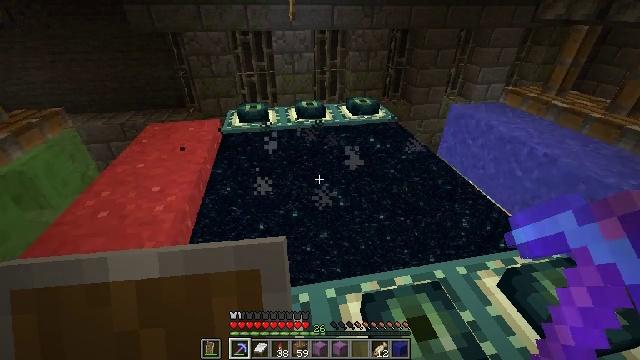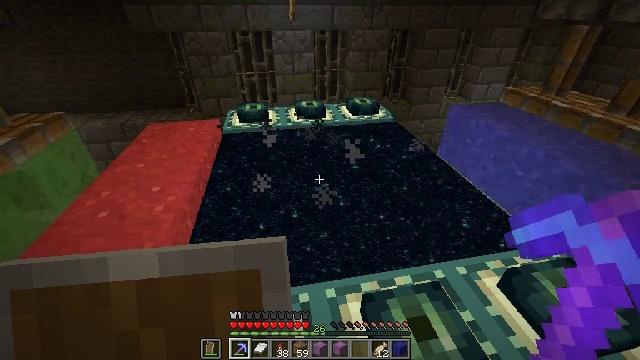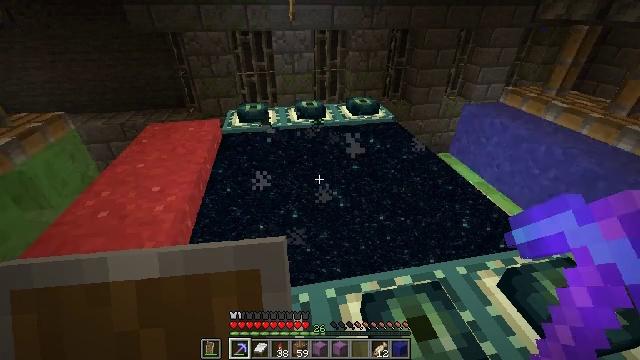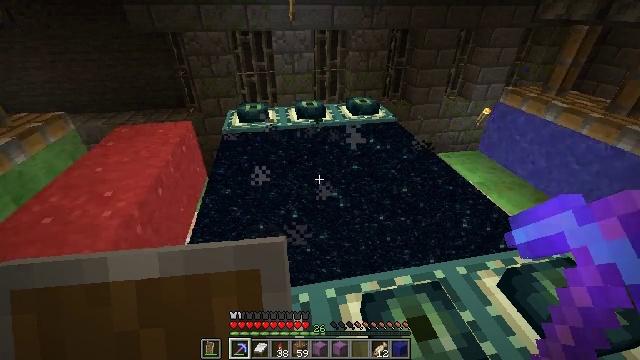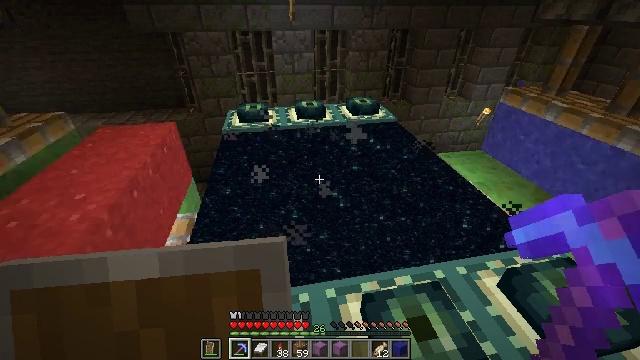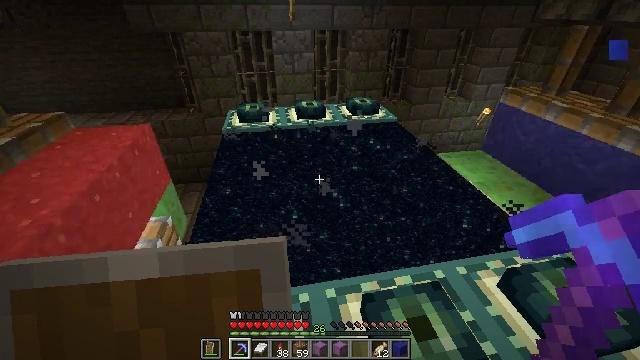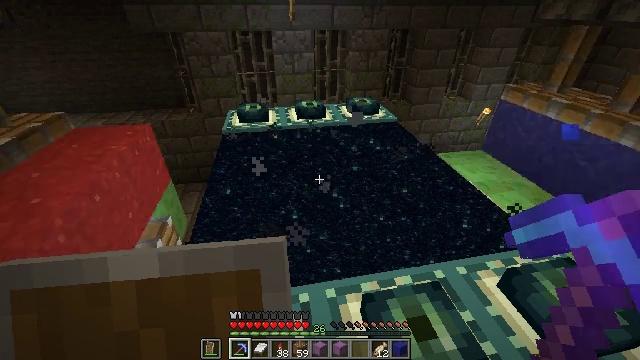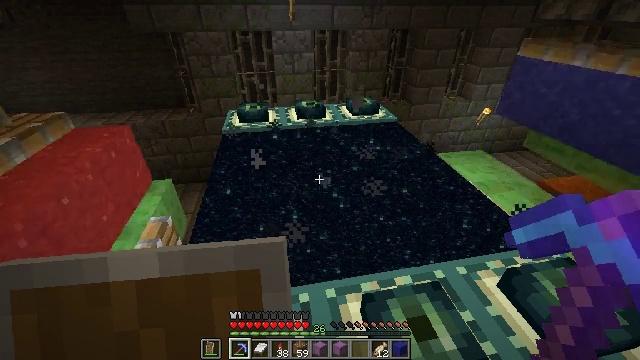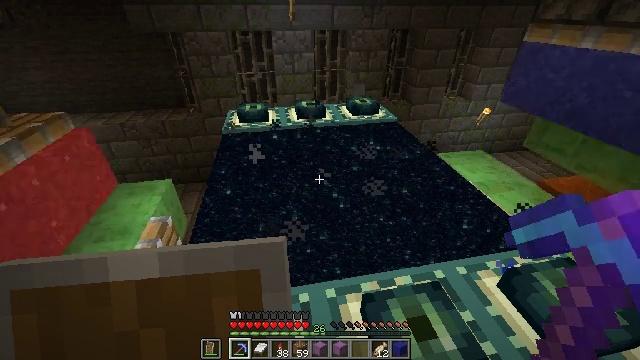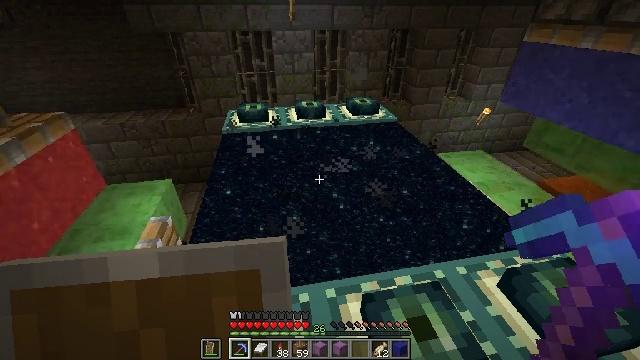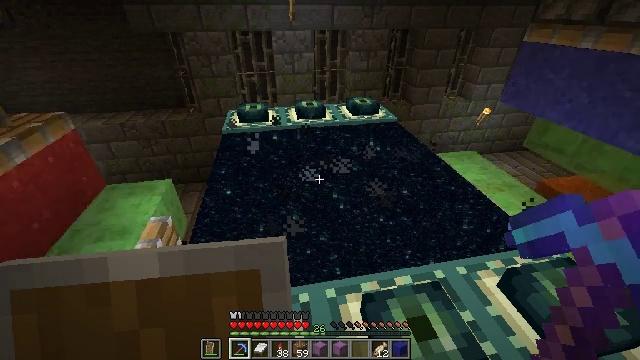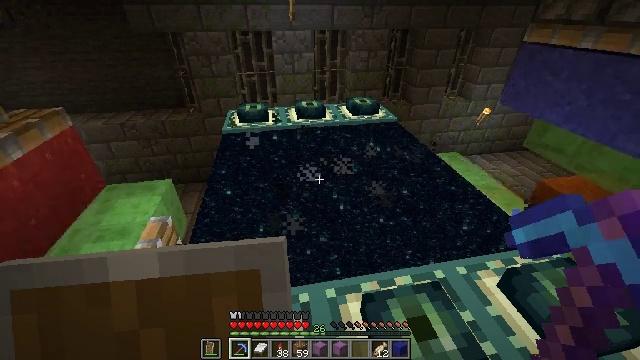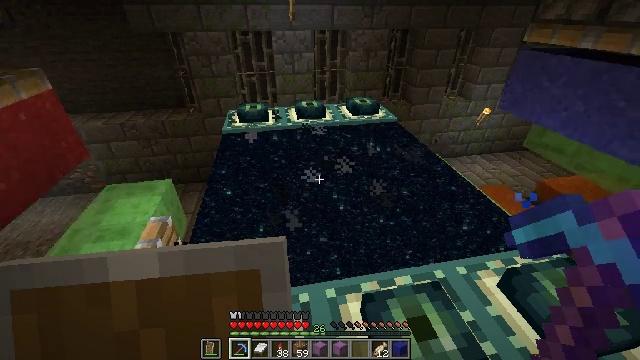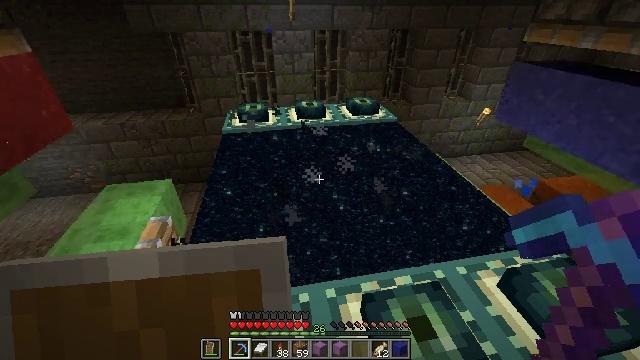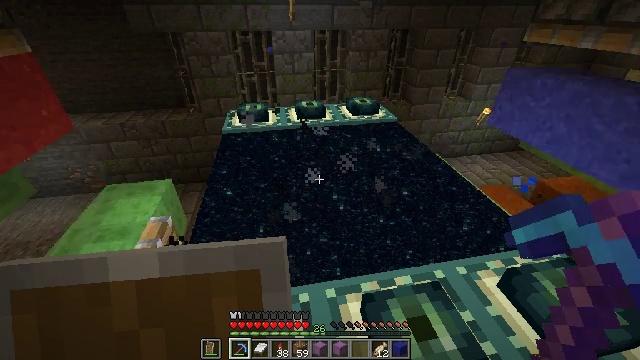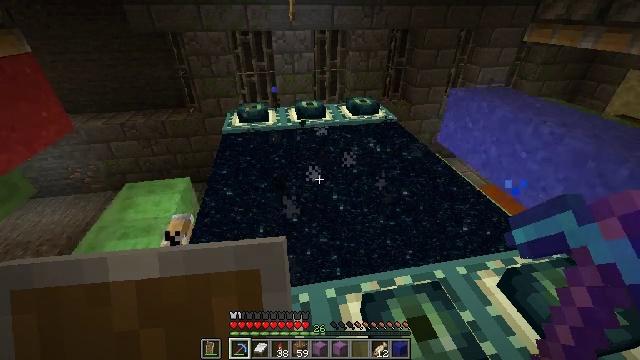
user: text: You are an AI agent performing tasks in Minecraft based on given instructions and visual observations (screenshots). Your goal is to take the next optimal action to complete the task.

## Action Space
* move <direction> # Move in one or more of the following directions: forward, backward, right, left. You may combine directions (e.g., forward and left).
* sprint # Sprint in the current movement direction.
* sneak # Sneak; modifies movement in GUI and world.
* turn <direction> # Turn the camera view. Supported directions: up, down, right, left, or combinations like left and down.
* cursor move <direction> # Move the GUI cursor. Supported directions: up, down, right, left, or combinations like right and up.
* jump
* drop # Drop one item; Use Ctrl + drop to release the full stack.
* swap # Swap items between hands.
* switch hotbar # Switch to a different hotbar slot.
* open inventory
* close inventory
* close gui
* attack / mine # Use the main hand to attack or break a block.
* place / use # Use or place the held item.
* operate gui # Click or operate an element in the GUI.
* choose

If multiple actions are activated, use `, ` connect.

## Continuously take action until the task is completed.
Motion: motion action
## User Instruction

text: Mine the blue concrete powder block.
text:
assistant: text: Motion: no_op
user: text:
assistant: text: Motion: no_op
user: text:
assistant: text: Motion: no_op
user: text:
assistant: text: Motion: no_op
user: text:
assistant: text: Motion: no_op
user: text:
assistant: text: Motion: no_op
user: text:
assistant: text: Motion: no_op
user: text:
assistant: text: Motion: no_op
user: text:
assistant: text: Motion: no_op
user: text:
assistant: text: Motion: no_op
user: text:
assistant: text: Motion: no_op
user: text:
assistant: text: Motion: no_op
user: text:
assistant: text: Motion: no_op
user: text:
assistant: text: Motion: no_op
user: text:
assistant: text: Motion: no_op
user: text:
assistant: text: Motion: no_op
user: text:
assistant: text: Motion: no_op
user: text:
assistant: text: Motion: no_op
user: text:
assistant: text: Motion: no_op
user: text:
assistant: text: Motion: no_op
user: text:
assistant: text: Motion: no_op
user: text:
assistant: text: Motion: no_op
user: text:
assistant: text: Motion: no_op
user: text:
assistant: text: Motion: no_op
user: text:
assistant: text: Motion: no_op
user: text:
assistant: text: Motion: no_op
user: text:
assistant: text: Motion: no_op
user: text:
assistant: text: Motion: no_op
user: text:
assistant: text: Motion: no_op
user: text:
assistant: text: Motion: no_op